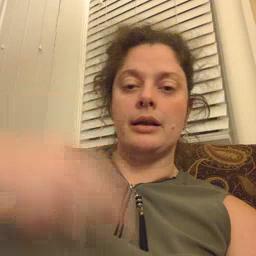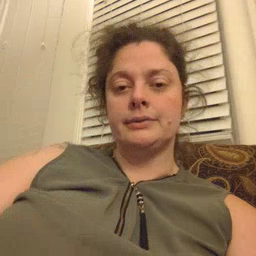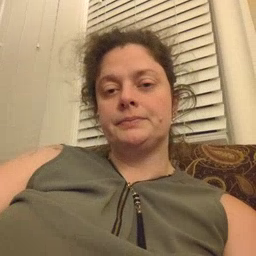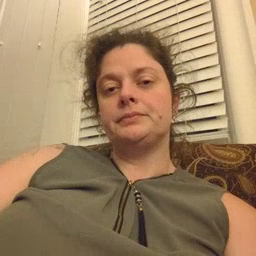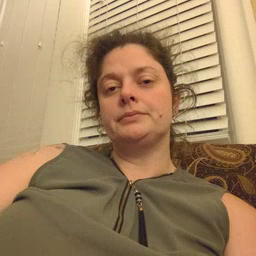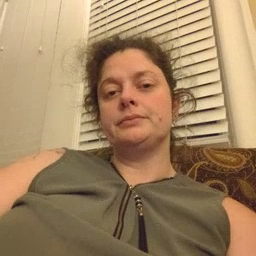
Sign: high